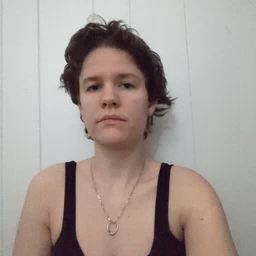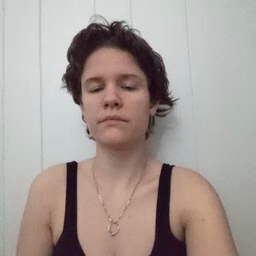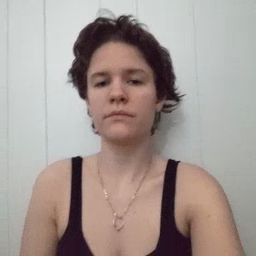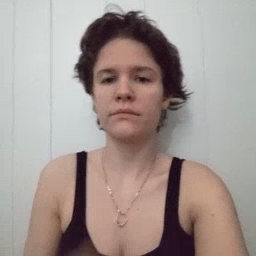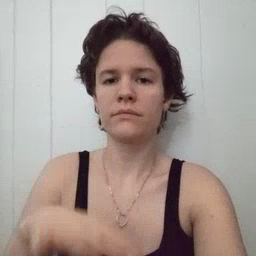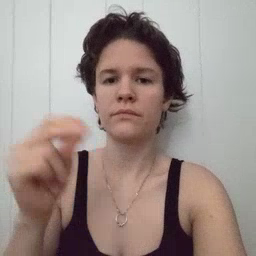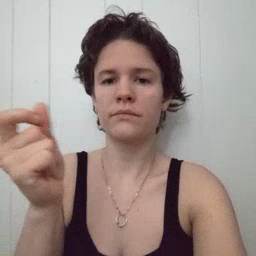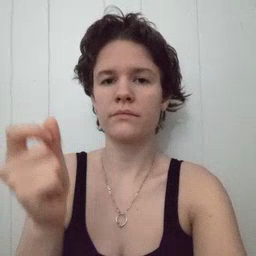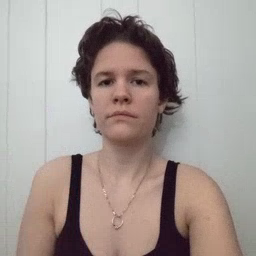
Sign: dog